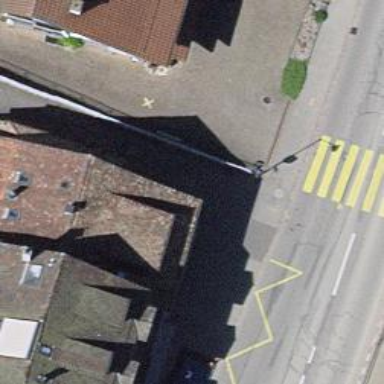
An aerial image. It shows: Bus stop with platform for public transport.